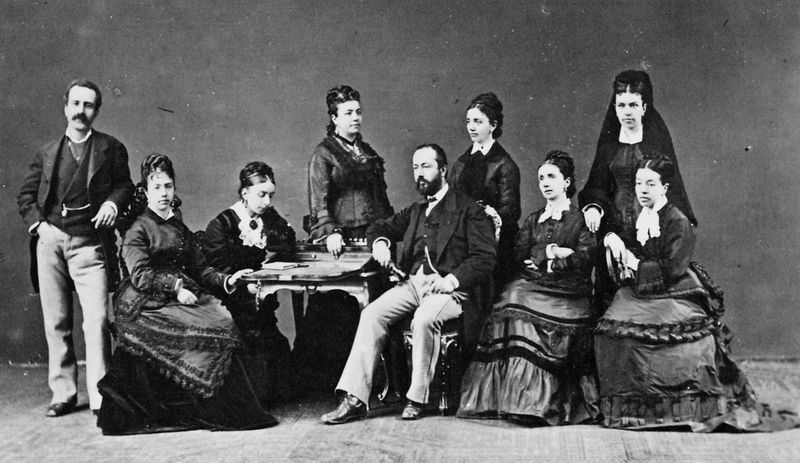
Titel: Familienporträt
Künstler: Gebrüder Alinari
Schlagwörter: gruppe, mann, weiß, frauen, menschen, damen, frau, frisur, grau, haar, kleid, kleider, mitte, männer, schwarz, stuhl, stühle, szene, tisch, zimmer, dame, schleier, mode, rock, alt, anzug, bart, bärte, hose, jacke, band, falten, kleidung, mensch, spitze, stehen, vollbart, bildnis, gruppenportrait, gruppenporträt, portrait, porträt, gewand, haare, mantel, pose, sitzend, stehend, adel, familie, personen, scheitel, adelige, spanien, schreibtisch, haltung, kette, inszenierung, könig, frack, witwe, atelier, uhr, hochsteckfrisur, rüschen, weste, foto, fotografie, hausherr, schwarz weiss, jacken, mäntel, macke, stiefel, schuh, uhrenkette, amulett, reichtum, viktorianisch, könige, viktorianische zeit, taschenuhr, westen, fotographie, weber, studio, gestellt, gruppenfoto, borten, zither, statisch, beziehung, verwandte, inszeniert, innenaufnahme, familienfoto, frak, 19. jahrhundert, 20. jahrhundert, 7 frauen und zwei männer, 19, jahrhundert, gruppe von menschen, gestelltes bild, zhitzer, sw-foto, familienoberhaupt